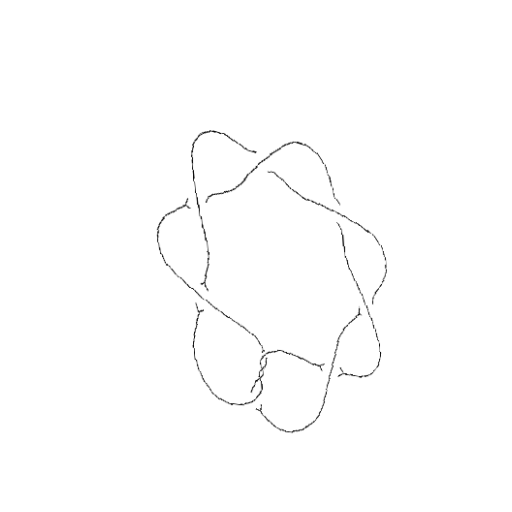
Crossing number: 10